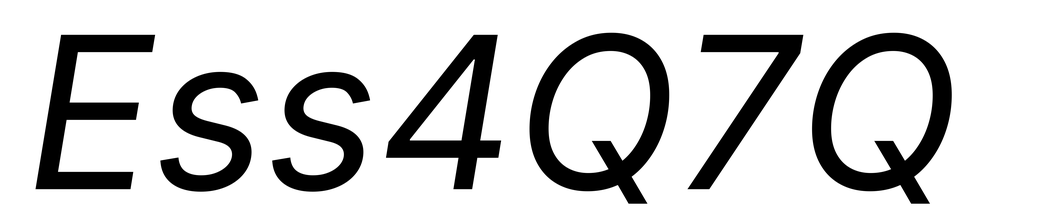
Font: Inter-Italic_Italic